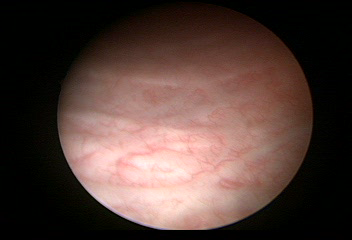
Modality: WLC
Class: Normal mucosa
Bladder cancer association: No